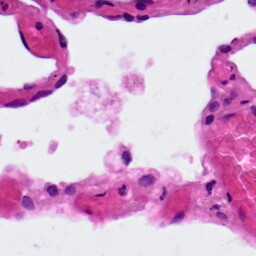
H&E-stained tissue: Lung